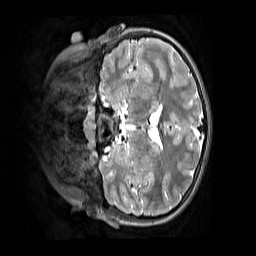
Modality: T2w
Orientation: coronal
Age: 9
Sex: female
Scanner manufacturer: siemens
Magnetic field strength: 3 T
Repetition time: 3.2 s
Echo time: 0.408 s